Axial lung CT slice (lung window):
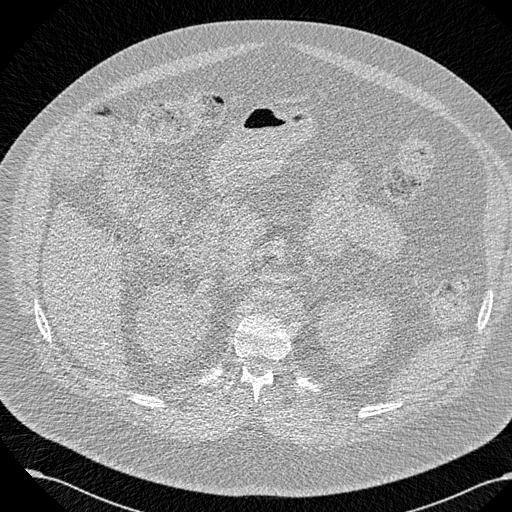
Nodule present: no